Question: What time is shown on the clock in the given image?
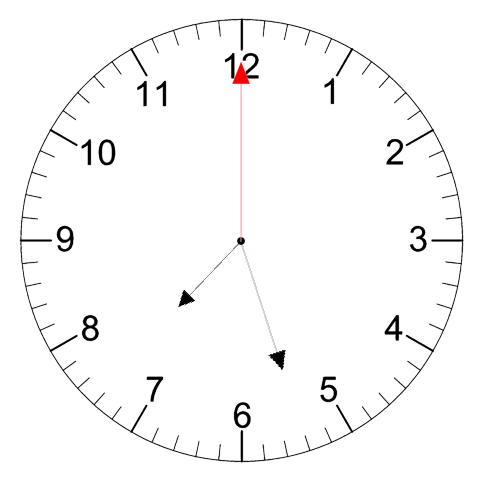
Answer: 07:27:00